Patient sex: M
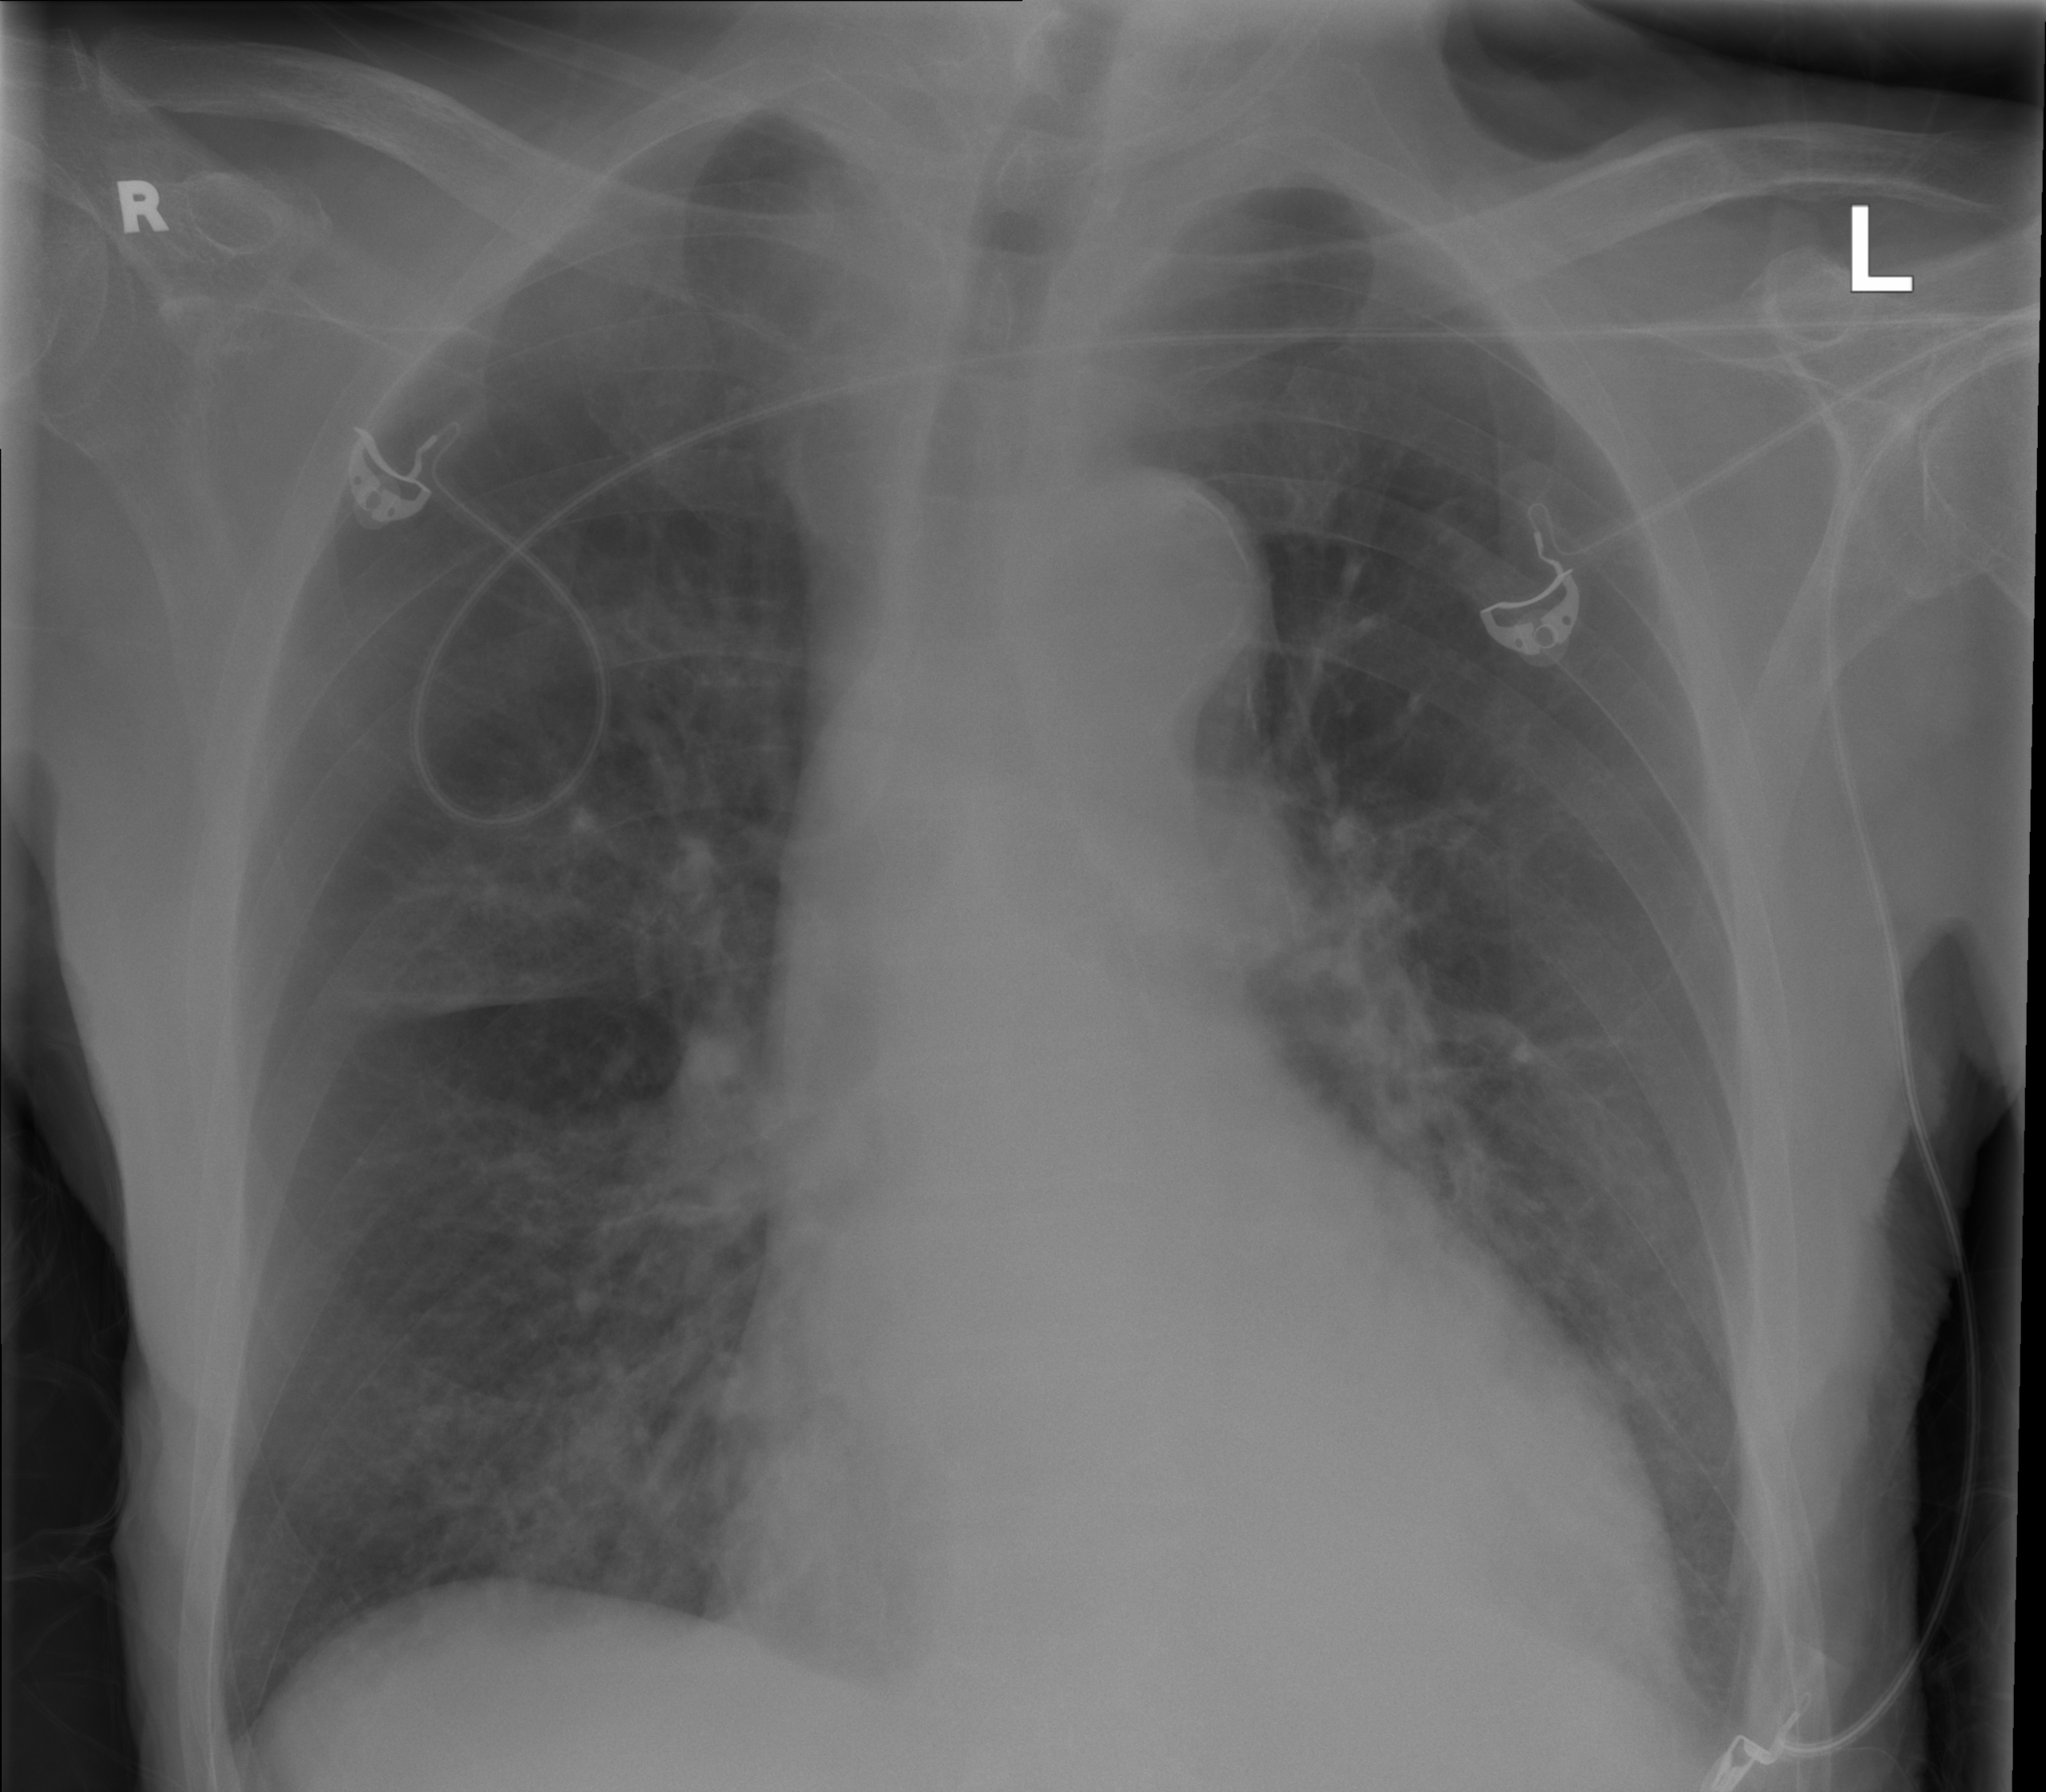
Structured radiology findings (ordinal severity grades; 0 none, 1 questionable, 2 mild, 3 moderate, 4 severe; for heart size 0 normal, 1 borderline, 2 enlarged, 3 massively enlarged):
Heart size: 2
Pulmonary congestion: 0
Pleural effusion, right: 0
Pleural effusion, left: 0
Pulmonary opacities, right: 2
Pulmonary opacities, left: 2
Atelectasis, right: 2
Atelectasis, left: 0